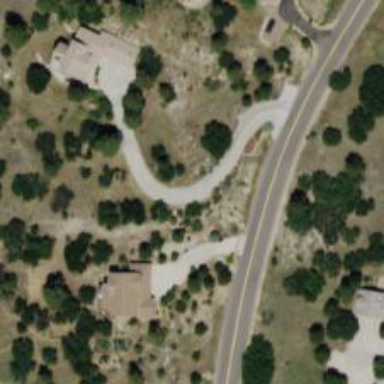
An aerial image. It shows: Driveway.